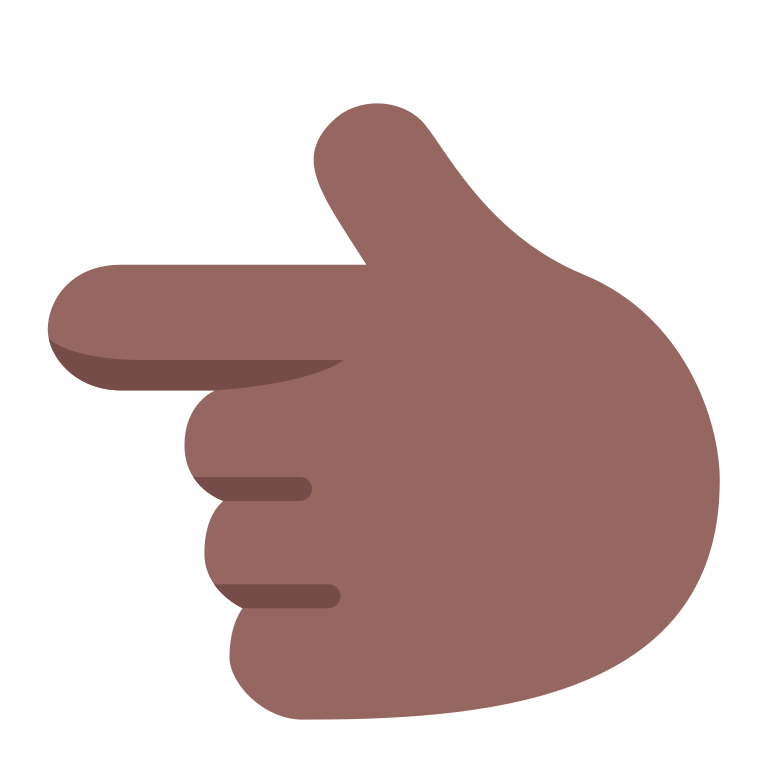
backhand index pointing left flat  dark